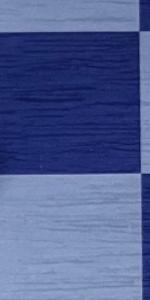
Label: Empty